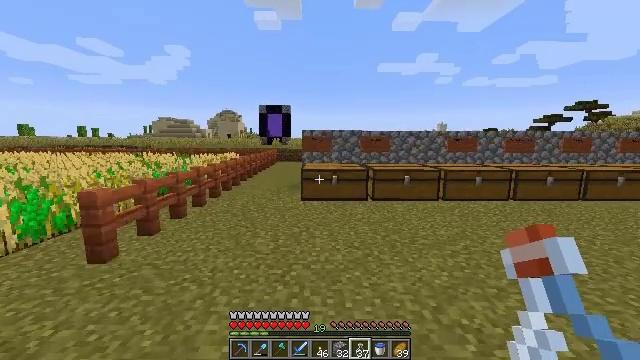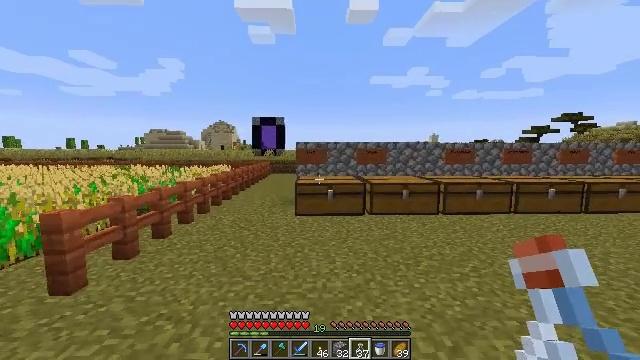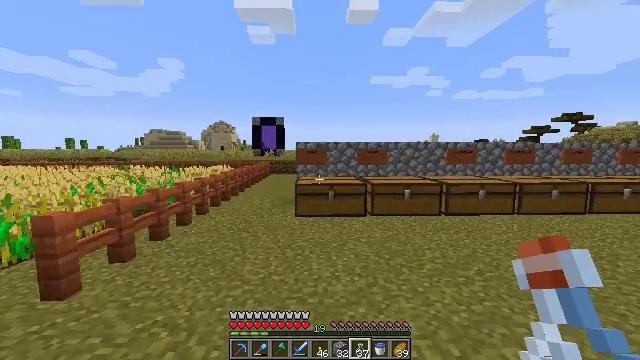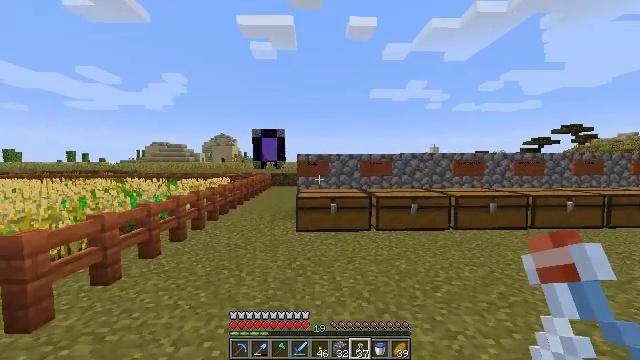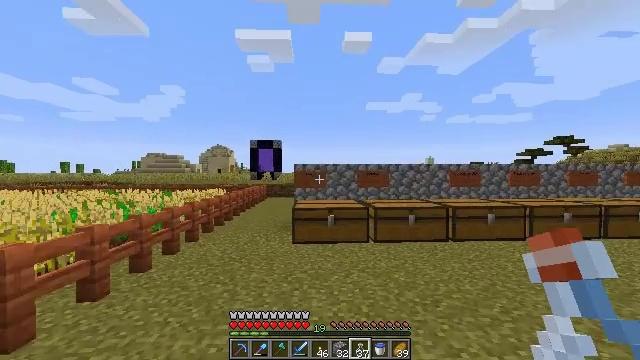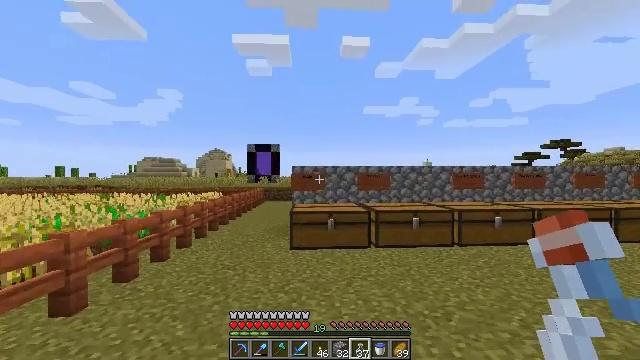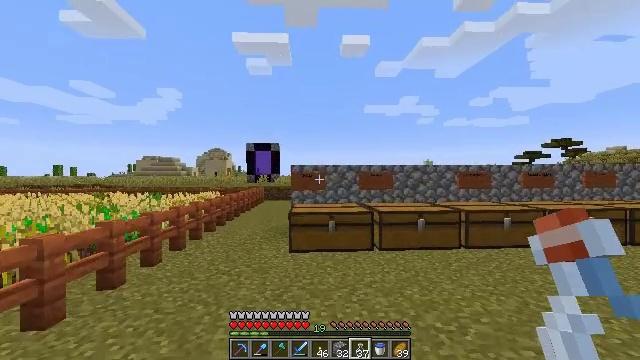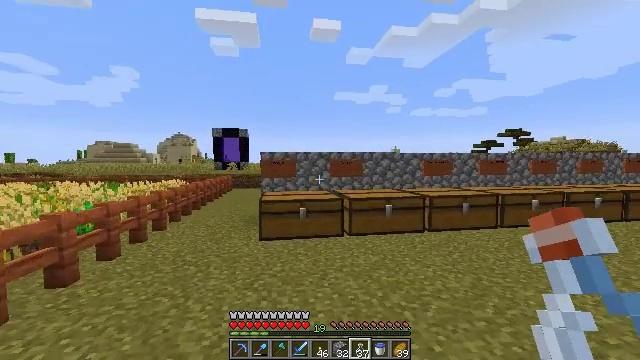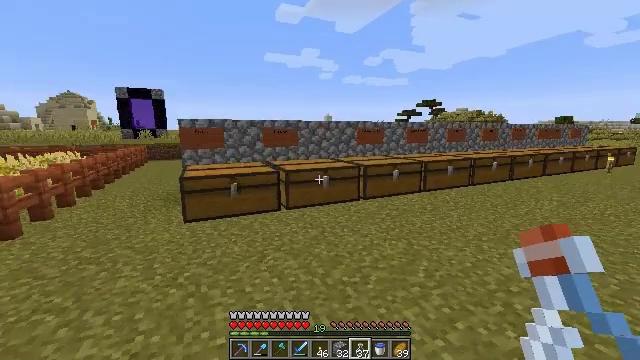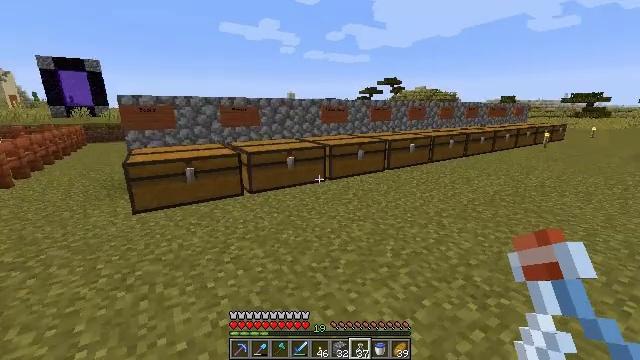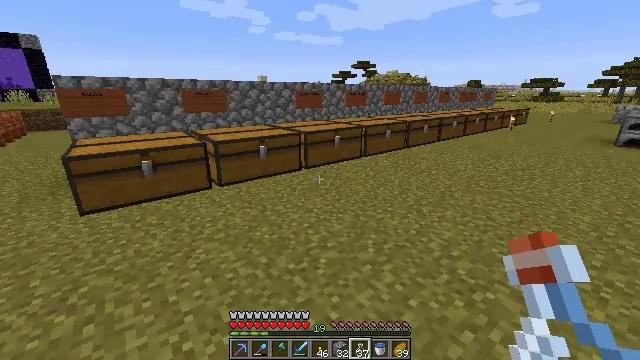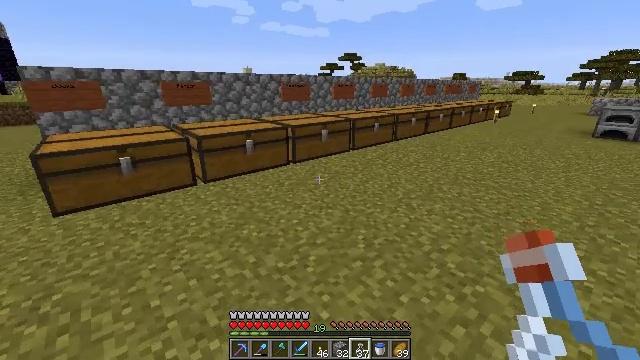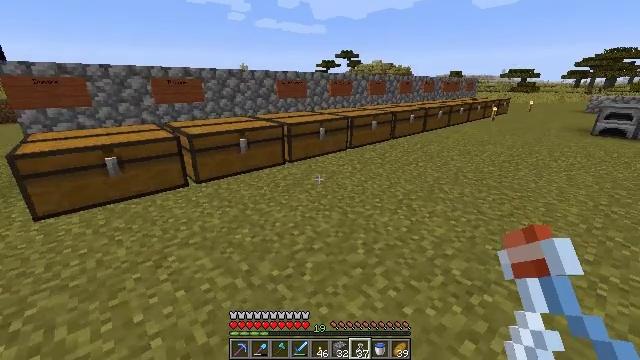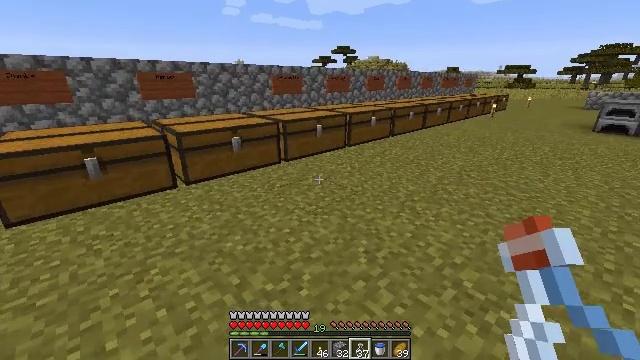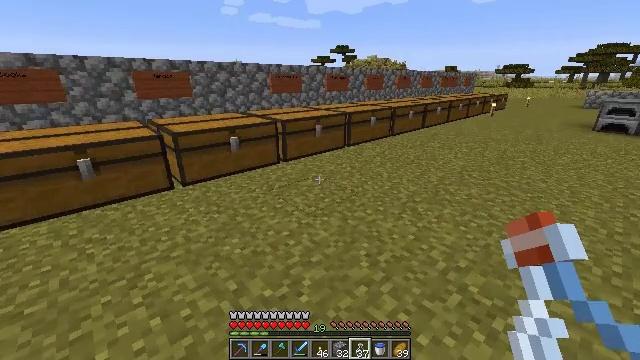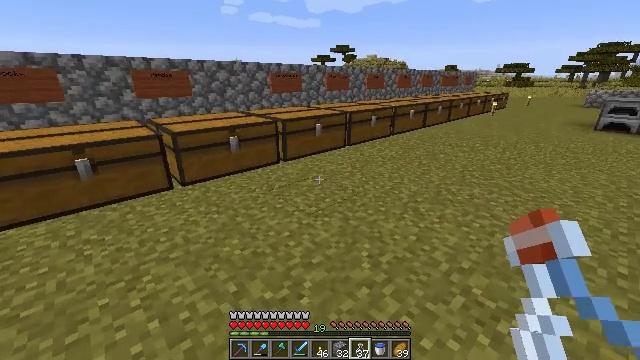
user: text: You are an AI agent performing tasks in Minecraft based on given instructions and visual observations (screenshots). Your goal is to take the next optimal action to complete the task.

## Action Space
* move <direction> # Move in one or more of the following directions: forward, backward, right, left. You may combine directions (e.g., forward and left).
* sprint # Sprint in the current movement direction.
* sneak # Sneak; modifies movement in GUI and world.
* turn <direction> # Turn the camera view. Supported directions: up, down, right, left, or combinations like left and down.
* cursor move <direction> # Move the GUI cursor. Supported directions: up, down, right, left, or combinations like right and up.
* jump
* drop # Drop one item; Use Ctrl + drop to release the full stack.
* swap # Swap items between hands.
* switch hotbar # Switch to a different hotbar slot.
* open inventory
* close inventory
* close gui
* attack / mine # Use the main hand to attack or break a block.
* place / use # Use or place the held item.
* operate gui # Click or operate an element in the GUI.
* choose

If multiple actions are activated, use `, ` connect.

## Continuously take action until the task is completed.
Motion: motion action
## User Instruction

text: Drop a glass bottle.
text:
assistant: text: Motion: move forward, turn right and up
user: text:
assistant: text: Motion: move forward
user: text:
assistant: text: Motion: move forward, turn up
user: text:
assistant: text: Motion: move forward, turn up
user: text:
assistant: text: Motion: move forward
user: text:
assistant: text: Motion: move forward
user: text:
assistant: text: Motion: move forward, turn right and down
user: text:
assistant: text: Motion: move forward, turn right and down
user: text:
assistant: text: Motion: move forward, turn right and down
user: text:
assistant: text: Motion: move forward, turn right and down
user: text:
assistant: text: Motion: move forward, turn right and down
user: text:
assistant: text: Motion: move forward
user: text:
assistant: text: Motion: no_op
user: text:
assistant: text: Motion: no_op
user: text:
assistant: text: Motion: no_op
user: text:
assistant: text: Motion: no_op
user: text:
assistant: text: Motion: no_op
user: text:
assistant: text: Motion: no_op
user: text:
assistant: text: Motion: no_op
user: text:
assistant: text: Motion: no_op
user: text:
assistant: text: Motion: no_op
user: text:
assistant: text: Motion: no_op
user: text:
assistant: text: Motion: no_op
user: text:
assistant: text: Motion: no_op
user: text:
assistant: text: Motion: no_op
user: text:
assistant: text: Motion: no_op
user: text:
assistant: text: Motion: no_op
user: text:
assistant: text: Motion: turn right
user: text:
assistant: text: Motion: turn right
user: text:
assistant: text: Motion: turn right